Question: I am facing an intriguing bug in React.
I have this component:
'''
'use strict';
import SummaryStore from '../stores/SummaryStore';
import React from 'react';
export default class ChangeSummaryForm extends React.Component {
constructor() {
// store initialisation
SummaryStore.register();
var vRating = SummaryStore.getBookForSummaryPrint().summaryRating;
var vStarClassName = this.getRatingClasses(vRating);
this.state = {
sStarClassName: vStarClassName,
sCurrentBookToShow: SummaryStore.getBookForSummaryPrint()
};
this.thereIsASummaryToShow = this.thereIsASummaryToShow.bind(this);
}
getRatingClasses(pRating) {
var vI, vStarClassName = [];
for(vI = 0; vI < 4; vI++) {
if(pRating > 0) {
vStarClassName.push("glyphicon glyphicon-star");
pRating--;
} else {
vStarClassName.push("glyphicon glyphicon-star-empty");
}
}
return vStarClassName;
}
componentDidMount() {
SummaryStore.addChangeListener(this.thereIsASummaryToShow);
}
componentWillUnmount() {
SummaryStore.removeChangeListener(this.thereIsASummaryToShow);
}
thereIsASummaryToShow() {
this.setState({sCurrentBookToShow: SummaryStore.getBookForSummaryPrint(),
sStarClassName: this.getRatingClasses(SummaryStore.getBookForSummaryPrint().rating)
});
$("#summaryModal").modal('show');
}
render() {
return (<div className="modal fade" id="summaryModal">
<form>
<div className="modal-dialog">
<div className="modal-content">
<div className="modal-header">
<button type="button" className="close" data-dismiss="modal" ariaLabel="Close"><span ariaHidden="true">&times; </span> </button>
<div style={{color: 'black'}}>
{this.state.sStarClassName.map(function(pCurrentClassName) { return (<span className={pCurrentClassName}></span>
);
})}
<h4 className="modal-title">Summary of {this.state.sCurrentBookToShow.title}</h4>
</div>
</div>
<div className="modal-body">
<div className="form-group">
<textarea className="form-control" rows="22" ref="summaryContent" >{this.state.sCurrentBookToShow.summary}</textarea>
</div>
</div>
<div className="modal-footer">
<button type="button" className="btn btn-default" data-dismiss="modal" >Close</button>
<input type="submit" className="btn btn-primary" value="Save"/>
</div>
</div>
</div>
</form>
</div>
);
}
}
'''
As you might notice, it's a <URL> listening at a store which is registered to my AppDispatcher.
The steps above are correctly performed. i.e, when the particular action is triggerd, my component is correctly rendered with the variables '{this.state.sCurrentBookToShow.title}' and 'this.state.sCurrentBookToShow.title' up-to-date.
comes from this part:
'''
<textarea className="form-control" rows="22" ref="summaryContent" >
{this.state.sCurrentBookToShow.summary}
</textarea>
'''
The string is not printed in the textarea.
I tried this to debug:
'''
render() {
var summary = "this is a summary";
return (// .. shortened for brevity
<textarea className="form-control" rows="22" ref="summaryContent">
{summary}
</textarea> ..);
}
'''
the 'summary' string printed correctly inside the mutable textearea.
Note that my browser says:
> Warning: Use the 'defaultValue' or 'value' props instead of setting
children on '<textarea>'.
But I will fix this later since I think it doesn't have an effect on the current problem.
I took your remarks (so far) in consideration, so I updated my code like so:
'''
<h4 className="modal-title">Summary of {this.state.sCurrentBookToShow.summary}</h4>
</div>
</div>
<div className="modal-body">
<div className="form-group">
{this.state.sCurrentBookToShow.summary}
<textarea className="form-control" rows="22" ref="summaryContent" defaultValue={this.state.sCurrentBookToShow.summary}></textarea>
</div>
'''
- 'this.state.sCurrentBookToShow.title''.summary'- 'defaultValue'
Here is the output:

Second edit:
I uploaded a sample <URL> that highlights the issue. I hope this would help to find a proper solution
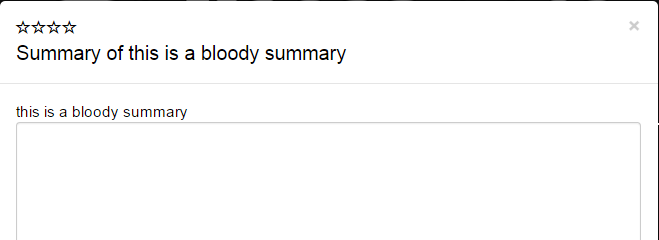
Answer: Check this link from react docs: <URL>
Basically for textArea react does not supports text enclosed within and you rather need to specify that as 'value' or 'defaultValue'.
The right way thus is
'''
<textarea name="description" value="This is a description." />
'''
or
'''
<textarea name="description" defaultValue="This is a description." />
'''
The difference with 'value' and 'defaultValue' is that <URL>:
> With an uncontrolled component, you often want React to specify the initial value, but leave subsequent updates uncontrolled. To handle this case, you can specify a defaultValue attribute instead of value.
...while <URL>, meaning you need to update value property to make sure that change is reflected in the component:
> Since the value attribute is set on our form element, the displayed value will always be this.state.value, making the React state the source of truth.
To get a clear idea of difference between value / default value check this: <URL> Console will always show new value but component will not.